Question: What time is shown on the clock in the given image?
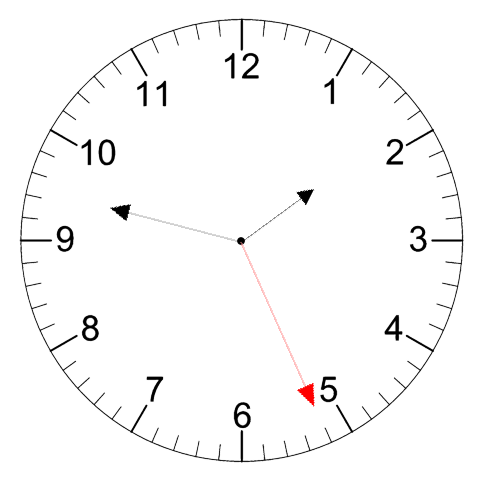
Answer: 01:47:26